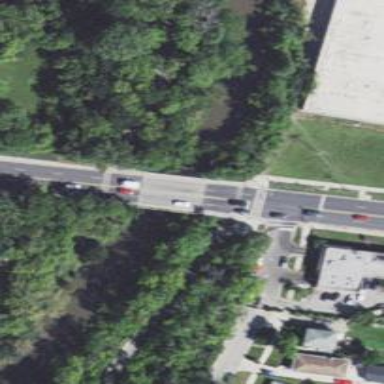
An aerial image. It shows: Asphalt cycleway with excellent trail visibility.